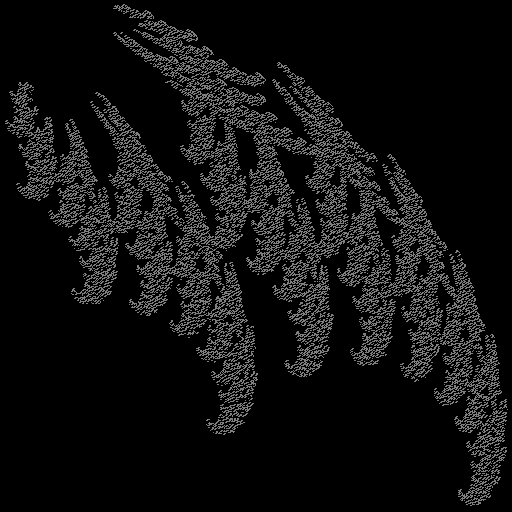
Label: spiderbrake